【题型】解答题　【知识点】解析几何　【难度】medium
已知$A(0,1)$，$F(0,-2)$分别是双曲线$C$：$\dfrac{y^2}{a^2}-\dfrac{x^2}{b^2}=1(a>0,b>0)$的上顶点，下焦点.

(1) 求$C$的标准方程；

(2) 过$F$的直线与$C$的上，下支分别交于$B$，$D$两点（$B$异于$A$），直线$x=t$平分线段$BD$与$C$的下支交于点$E$.

(i) 求证：直线$AE$与直线$BD$的交点在一条定直线上；

(ii) 过$B,D,E$三点的圆是否经过定点，请说明理由.
【解答】
【解】（1）由题意，$a=1$，$c=2$，所以$b=\sqrt{c^2-a^2}=\sqrt{3}$，
所以$C$的方程为$y^2-\dfrac{x^2}{3}=1$。

（2）（i）由题意，直线$BD$的斜率存在，设直线$BD$方程为：$y=kx-2$，$B(x_1,y_1)$，$D(x_2,y_2)$.

【解】（1）由题意，$a=1$，$c=2$，所以$b=\sqrt{c^2-a^2}=\sqrt{3}$，
所以$C$的方程为$y^2-\dfrac{x^2}{3}=1$。

（2）（i）由题意，直线$BD$的斜率存在，设直线$BD$方程为：$y=kx-2$，$B(x_1,y_1)$，$D(x_2,y_2)$.

由$\begin{cases}
y^2-\dfrac{x^2}{3}=1 \\
y=kx-2
\end{cases}$，消去$y$整理得，$(3k^2-1)x^2-12kx+9=0$，

由于$x_1,x_2$同号，所以$3k^2-1>0,\Delta=36(k^2+1)>0$，即$k^2>\dfrac{1}{3}$，则$\begin{cases}
x_1+x_2=\dfrac{12k}{3k^2-1} \\
x_1x_2=\dfrac{9}{3k^2-1}
\end{cases}$，

所以$t=\dfrac{1}{2}(x_1+x_2)=\dfrac{6k}{3k^2-1}$，由$\begin{cases}
y^2-\dfrac{x^2}{3}=1 \\
x=\dfrac{6k}{3k^2-1}
\end{cases}$,解得$y=\pm\dfrac{3k^2+1}{3k^2-1}$，

所以$E\left(\dfrac{6k}{3k^2-1},-\dfrac{3k^2+1}{3k^2-1}\right)$，

所以直线$AE$方程为：$y=\dfrac{1+\dfrac{3k^2+1}{3k^2-1}}{-\dfrac{6k}{3k^2-1}}x+1$，即$y=-kx+1$，

由$\begin{cases}y = kx - 2 \\y = -kx + 1\end{cases}$得 $y = -\dfrac{1}{2}$，所以直线$AE$与直线$BD$的交点在一条定直线$y = -\dfrac{1}{2}$上.

（ii）过$B,D,E$三点的圆经过定点，理由如下：

由弦长公式$|BD| = \sqrt{1+k^2}\sqrt{(x_1+x_2)^2-4x_1x_2} = \sqrt{1+k^2}\sqrt{\left(\dfrac{12k}{3k^2-1}\right)^2 - \dfrac{36}{3k^2-1}} = \dfrac{6k^2+6}{3k^2-1}$,

设线段$BD$的中点为$G(t,y_0)$，则$y_0 = kt - 2 = \dfrac{2}{3k^2-1}$，

所以$|EG| = \left|\dfrac{2}{3k^2-1} + \dfrac{3k^2+1}{3k^2-1}\right| = \dfrac{3k^2+3}{3k^2-1}$,

所以$|BD| = 2|EG|$，即点$E$在以线段$BD$为直径的圆上.

又$|AG| = \sqrt{\left(\dfrac{6k}{3k^2-1}\right)^2 + \left(\dfrac{2}{3k^2-1}-1\right)^2} = \dfrac{3k^2+3}{3k^2-1}$,
即$|AG| = |EG|$，

所以$A$在以线段$BD$为直径的圆上，

所以过$B$，$D$，$E$三点的圆经过定点$A(0,1)$.
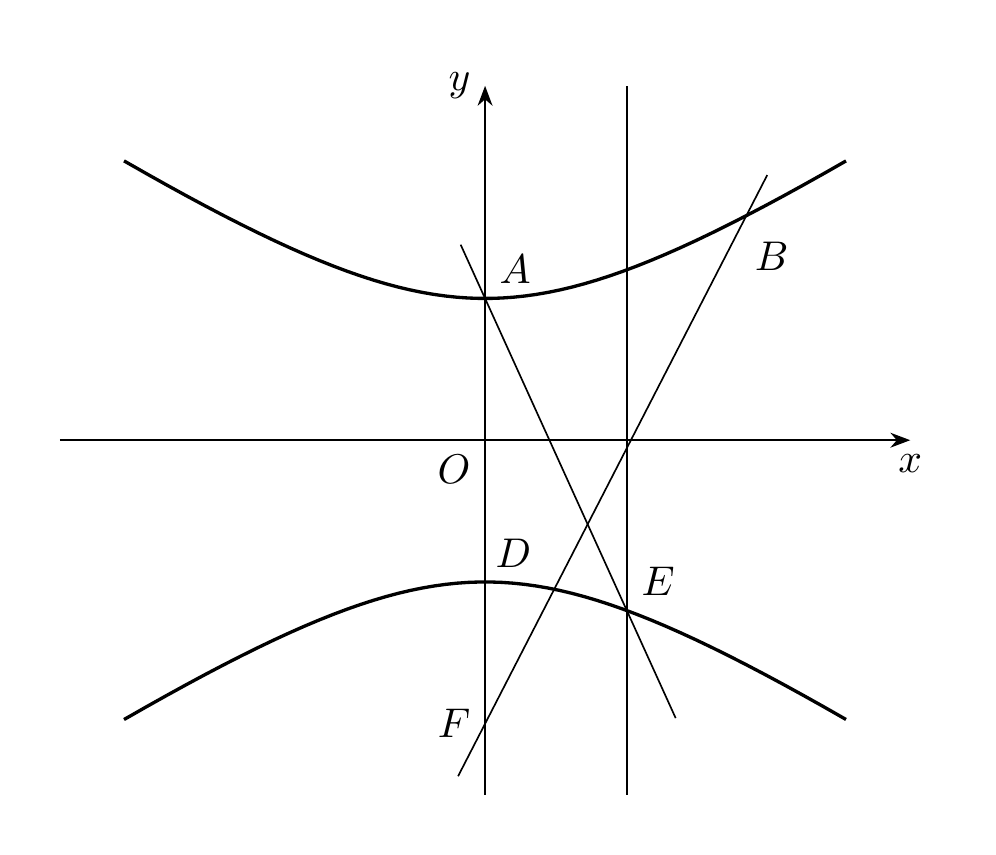